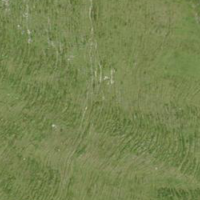
EUNIS habitat code: 26
Species observed at this site:
Viola calcarata